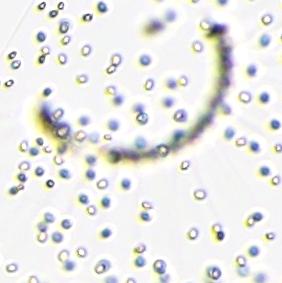
Label: Phaeocystis